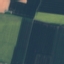
Land use / land cover: AnnualCrop